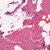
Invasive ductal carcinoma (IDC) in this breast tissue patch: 0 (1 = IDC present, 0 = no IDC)